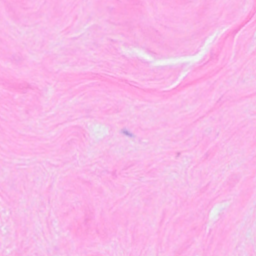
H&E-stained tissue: Breast